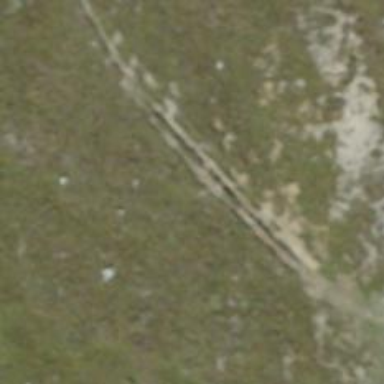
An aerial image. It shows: Path.